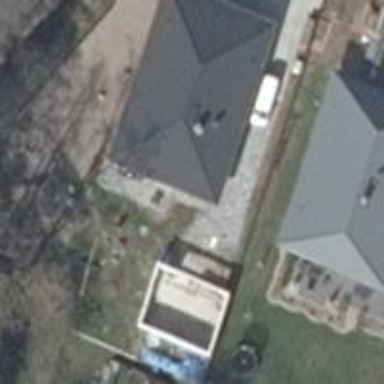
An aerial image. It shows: Hipped roof house.